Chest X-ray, PA view. Patient: 70 years old, sex M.
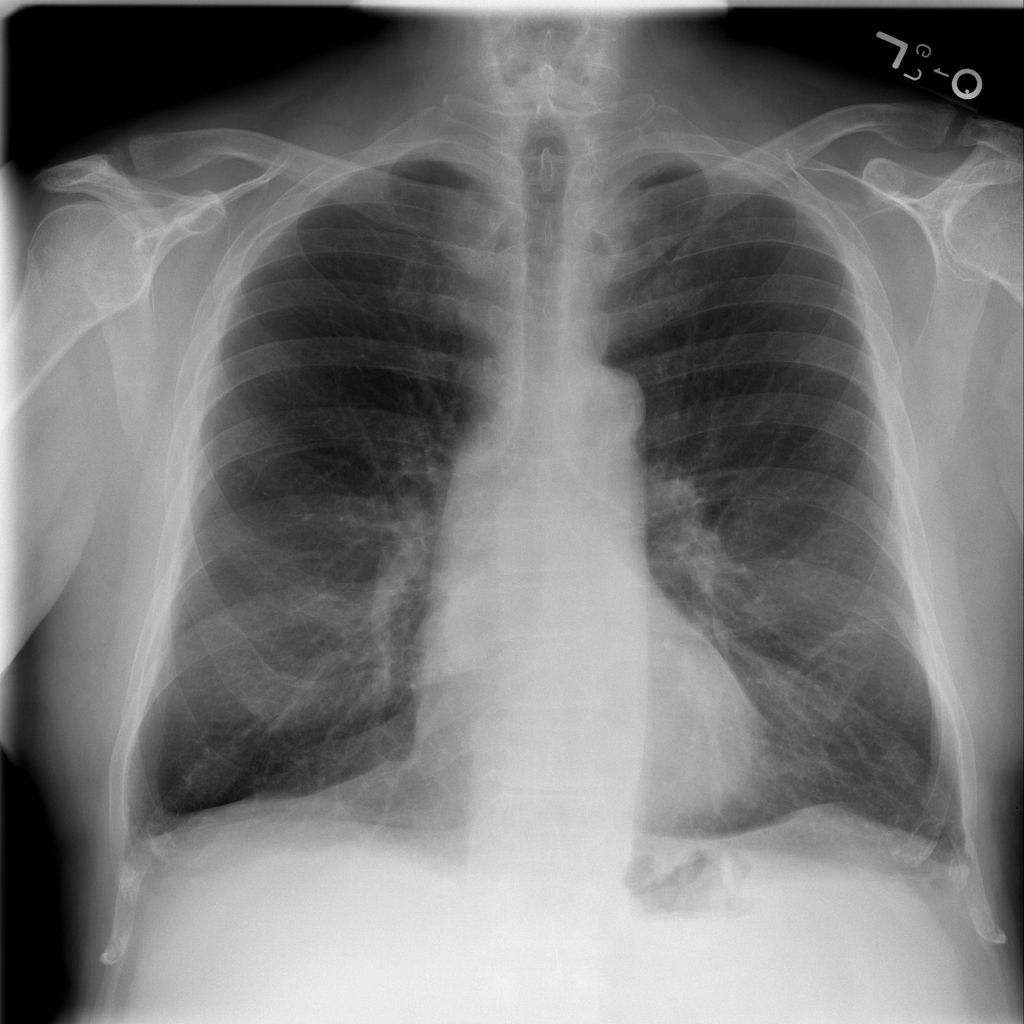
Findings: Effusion